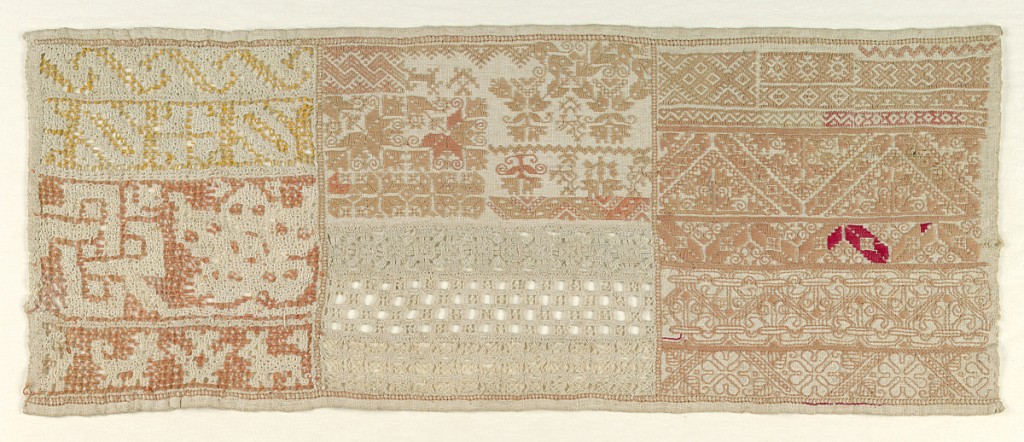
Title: Sampler
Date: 19th century
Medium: cotton embroidery on linen foundation Technique: embroidered in satin, back, and chain stitches with withdrawn element work on plain weave foundation
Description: Horizontal rectangle divided into three columns of geometric pattern bands, in white withdrawn element work or embroidered in red.